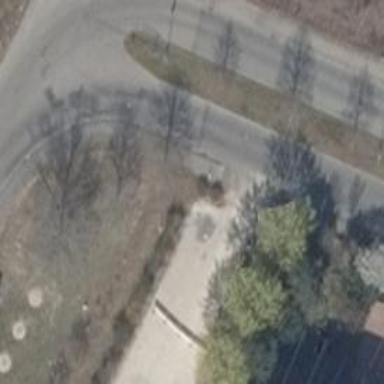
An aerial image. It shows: Asphalt road classified as tertiary.